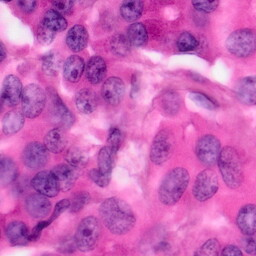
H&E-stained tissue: Pancreatic